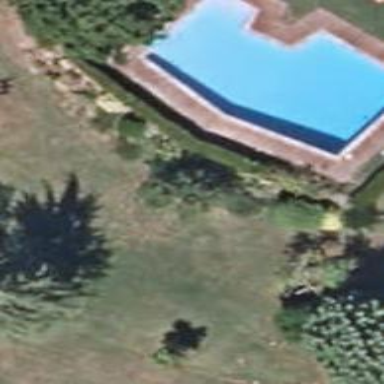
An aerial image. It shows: Swimming pool located in leisure land.